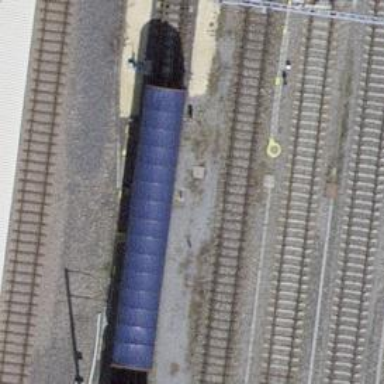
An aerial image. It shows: Single railway siding track.